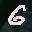
Label: 6